Field crop: maize
Growth stage: 2
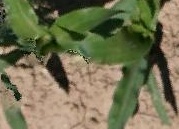
Species: maize